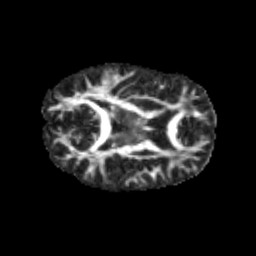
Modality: FA
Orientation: axial
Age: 10
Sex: male
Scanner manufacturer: siemens
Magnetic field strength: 3 T
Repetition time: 3.8 s
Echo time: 0.07 s